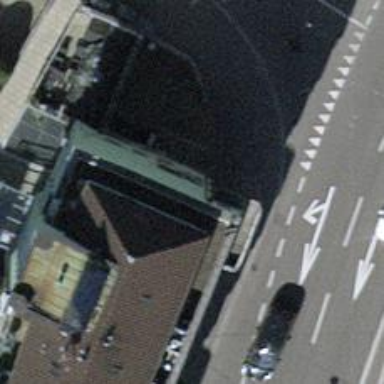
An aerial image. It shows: Cafe.